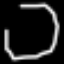
Label: octagon